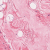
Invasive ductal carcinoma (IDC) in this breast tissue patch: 0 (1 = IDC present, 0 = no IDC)